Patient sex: M
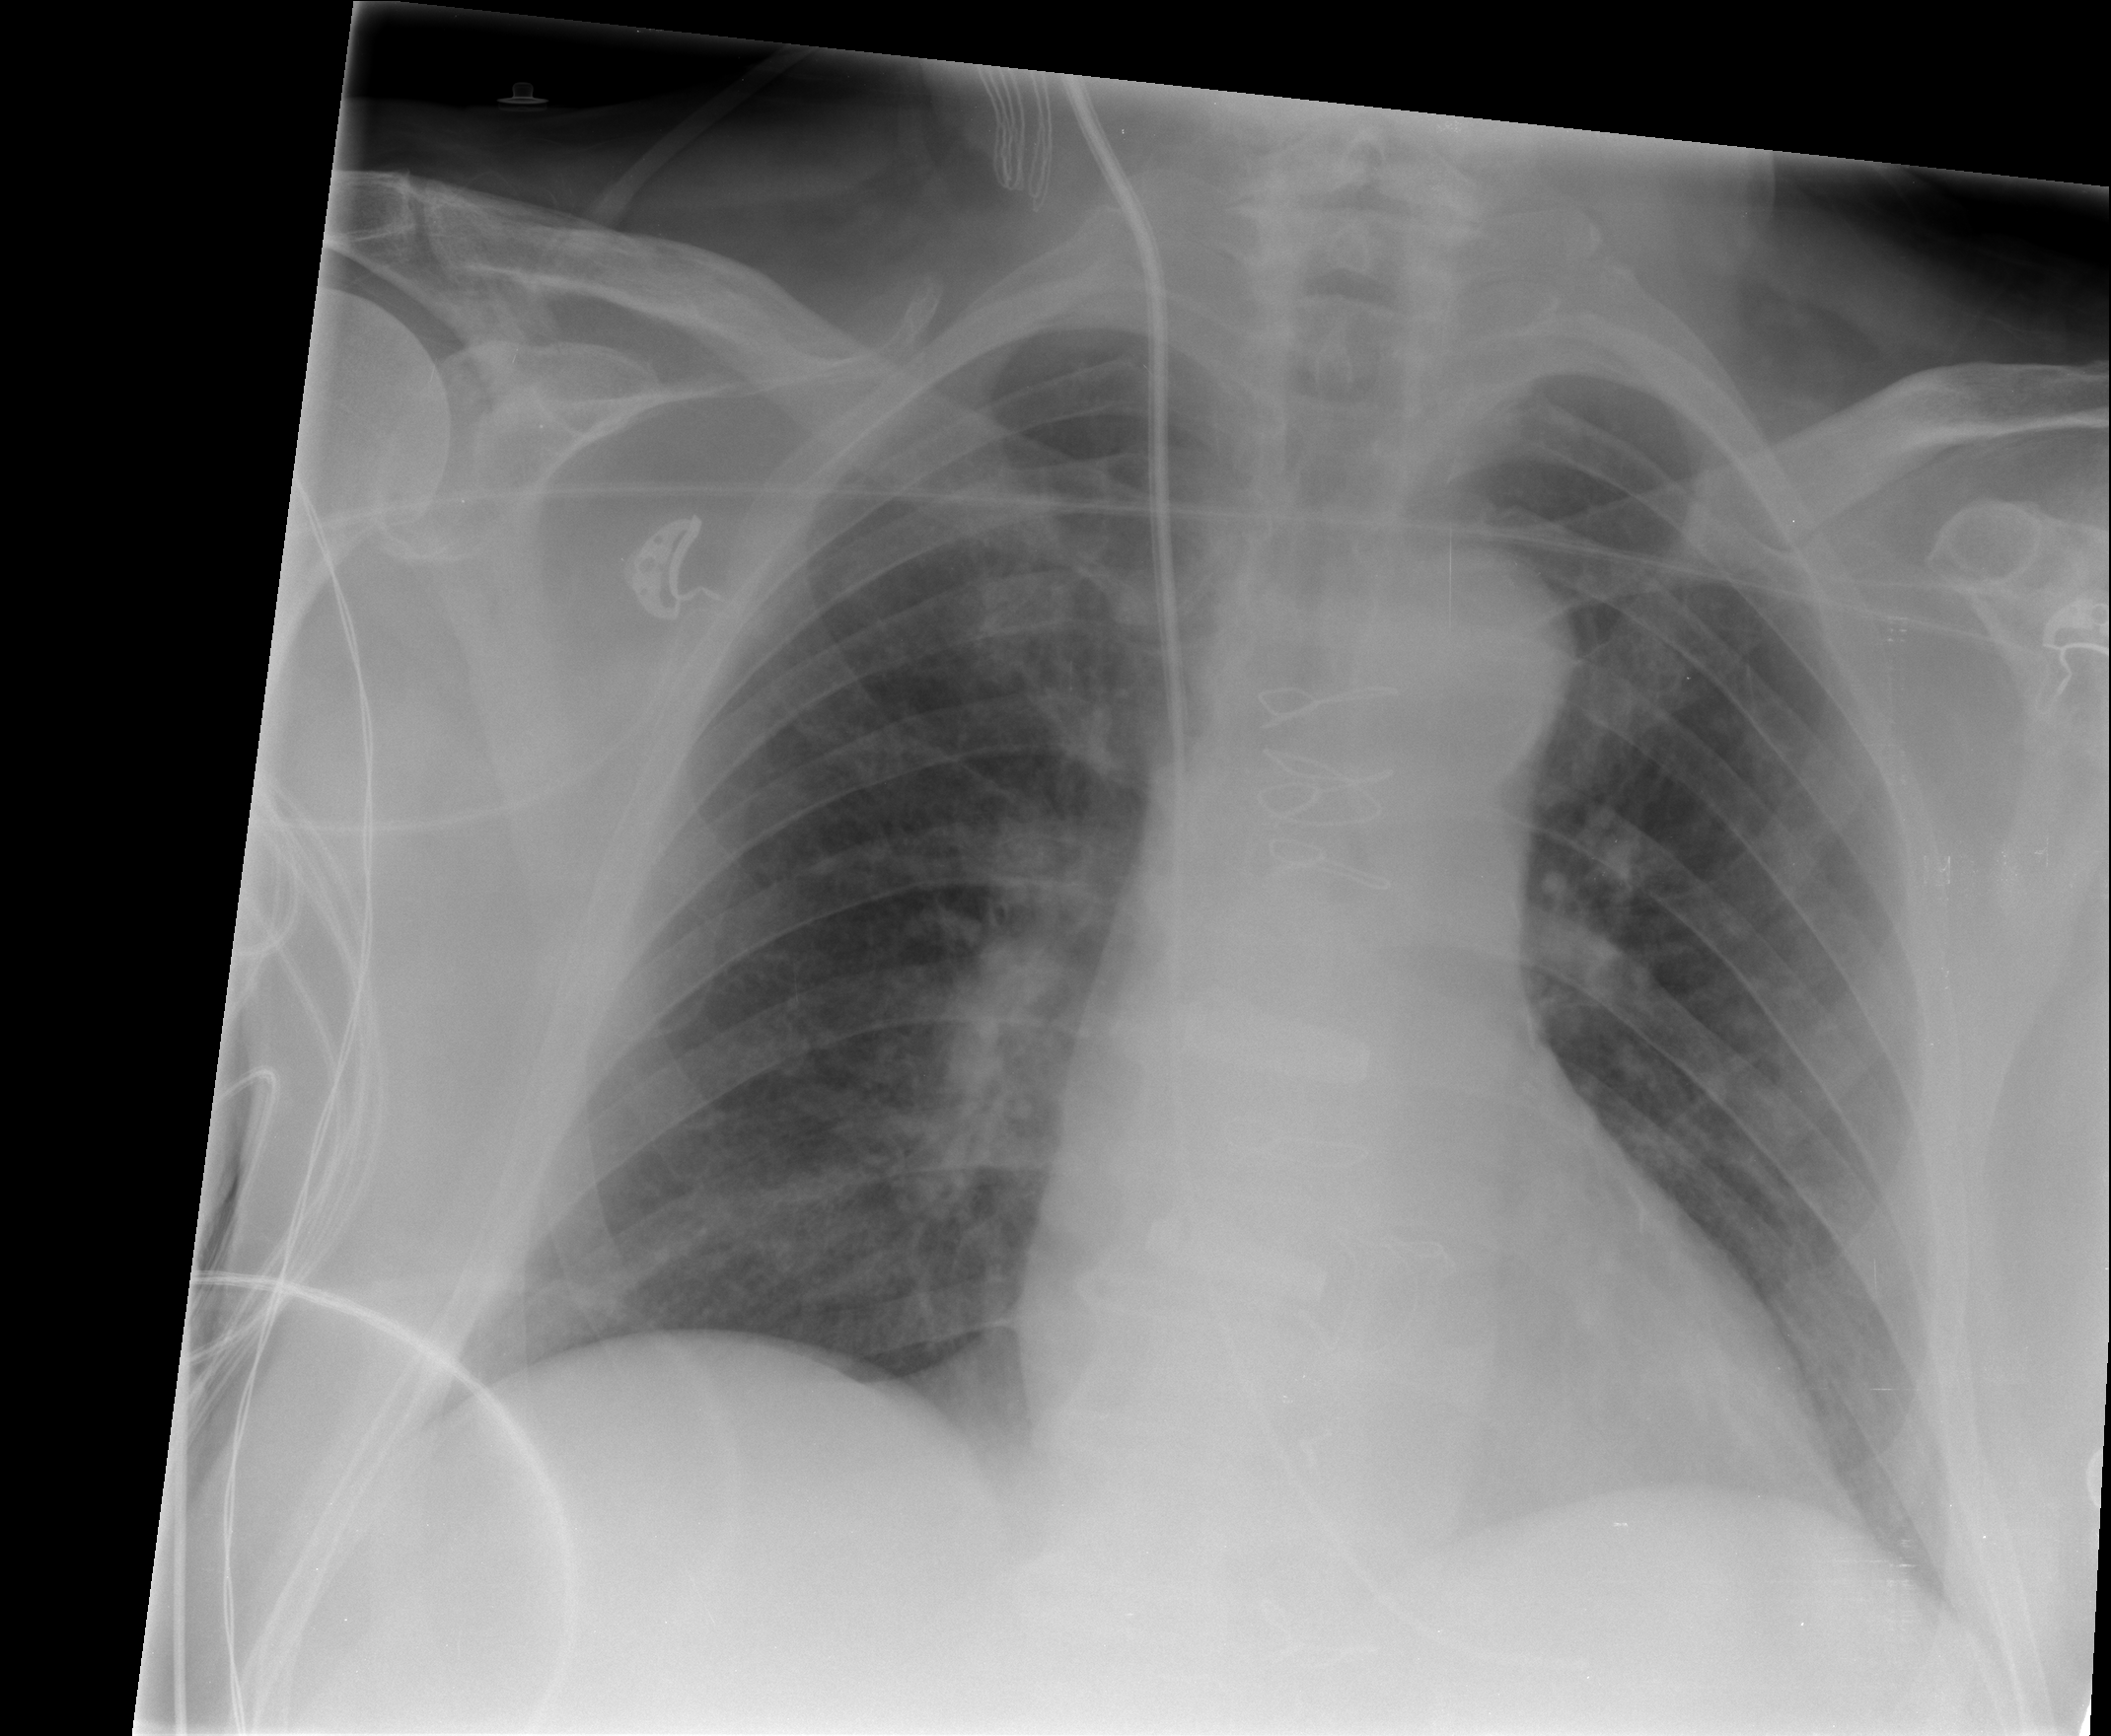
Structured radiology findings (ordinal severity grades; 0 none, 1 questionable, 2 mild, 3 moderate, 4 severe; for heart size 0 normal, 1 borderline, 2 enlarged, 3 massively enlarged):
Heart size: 0
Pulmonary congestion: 1
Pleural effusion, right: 0
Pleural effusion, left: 0
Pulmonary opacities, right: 0
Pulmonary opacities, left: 0
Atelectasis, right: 0
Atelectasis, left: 0